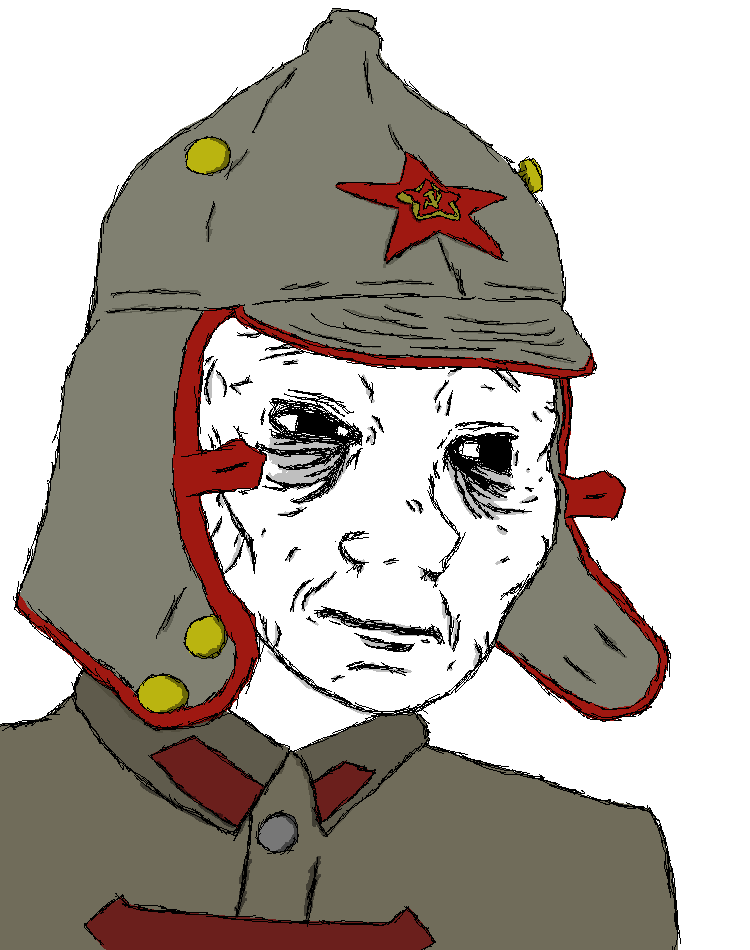
Label: 5_Tired_Wojak